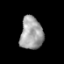
Tissue: prostate
Cell type: T cells
Senescence score: 0.3444
Nuclear area (px): 726
Mean DAPI intensity: 160.897